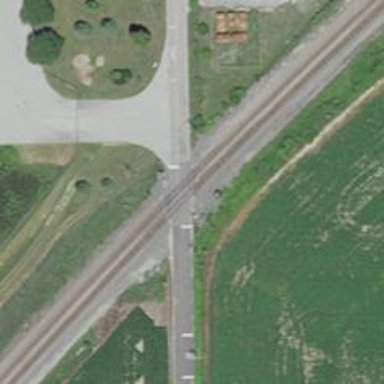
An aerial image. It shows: Tertiary road.